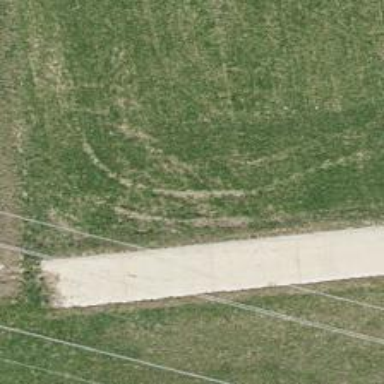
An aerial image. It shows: Gravel track.